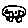
Label: car